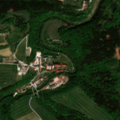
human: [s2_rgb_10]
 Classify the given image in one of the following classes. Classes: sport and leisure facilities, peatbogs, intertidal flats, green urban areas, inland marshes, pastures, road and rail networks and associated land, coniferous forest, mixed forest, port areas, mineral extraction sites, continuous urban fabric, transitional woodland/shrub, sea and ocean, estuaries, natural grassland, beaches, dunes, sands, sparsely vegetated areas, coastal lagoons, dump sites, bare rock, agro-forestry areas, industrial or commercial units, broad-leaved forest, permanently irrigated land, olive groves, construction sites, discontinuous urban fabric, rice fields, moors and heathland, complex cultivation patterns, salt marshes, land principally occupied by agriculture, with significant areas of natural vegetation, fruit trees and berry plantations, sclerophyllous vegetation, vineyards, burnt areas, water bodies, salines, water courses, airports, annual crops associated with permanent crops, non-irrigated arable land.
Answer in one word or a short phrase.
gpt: non-irrigated arable land, complex cultivation patterns, coniferous forest, mixed forest, water courses